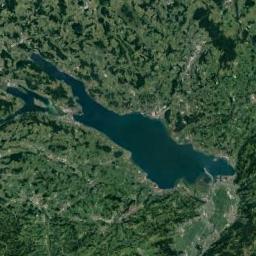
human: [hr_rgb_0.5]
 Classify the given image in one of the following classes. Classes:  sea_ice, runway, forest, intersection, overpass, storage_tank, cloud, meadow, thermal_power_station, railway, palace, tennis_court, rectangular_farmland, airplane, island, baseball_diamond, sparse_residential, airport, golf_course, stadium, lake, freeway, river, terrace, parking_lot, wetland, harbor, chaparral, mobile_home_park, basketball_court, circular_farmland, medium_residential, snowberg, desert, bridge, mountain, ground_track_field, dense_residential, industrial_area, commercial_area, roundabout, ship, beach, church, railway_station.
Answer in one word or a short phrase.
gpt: lake